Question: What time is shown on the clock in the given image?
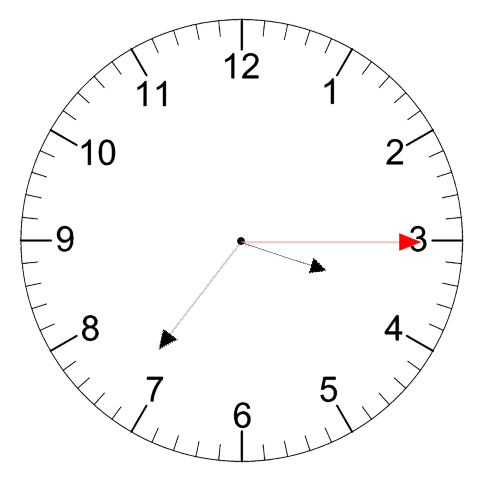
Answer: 03:36:15